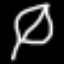
Label: leaf